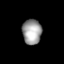
Tissue: lung
Cell type: Epithelial cells
Senescence score: 0.64
Nuclear area (px): 473
Mean DAPI intensity: 157.867